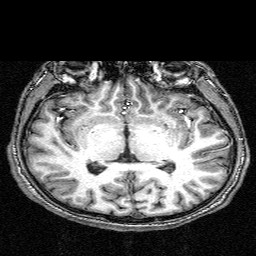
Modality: T1w
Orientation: coronal
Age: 31
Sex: male